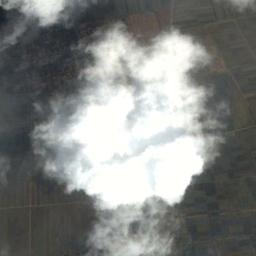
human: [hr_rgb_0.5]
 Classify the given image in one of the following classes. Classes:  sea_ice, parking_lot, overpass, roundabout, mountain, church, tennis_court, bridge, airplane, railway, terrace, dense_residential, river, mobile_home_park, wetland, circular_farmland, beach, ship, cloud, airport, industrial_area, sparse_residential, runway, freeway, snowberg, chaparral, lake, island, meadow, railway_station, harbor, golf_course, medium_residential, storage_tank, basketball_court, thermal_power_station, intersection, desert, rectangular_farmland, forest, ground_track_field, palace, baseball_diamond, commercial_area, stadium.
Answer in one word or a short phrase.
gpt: cloud